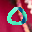
Label: 0